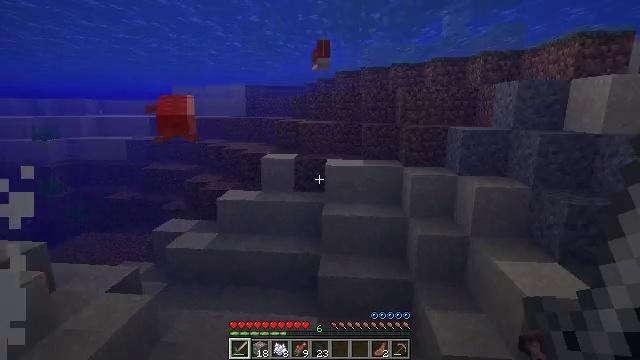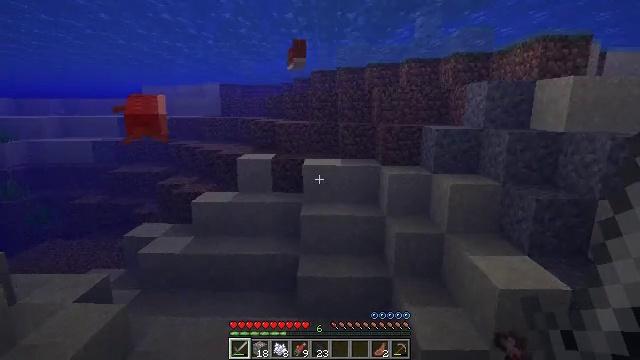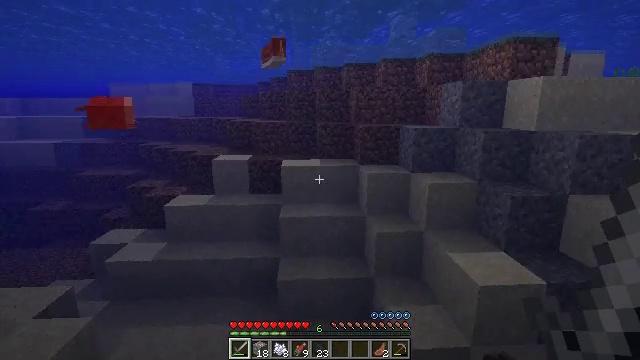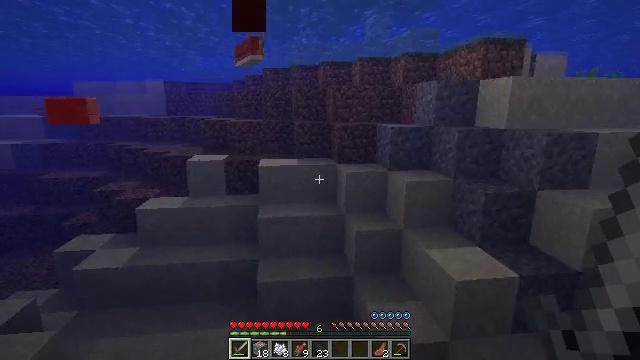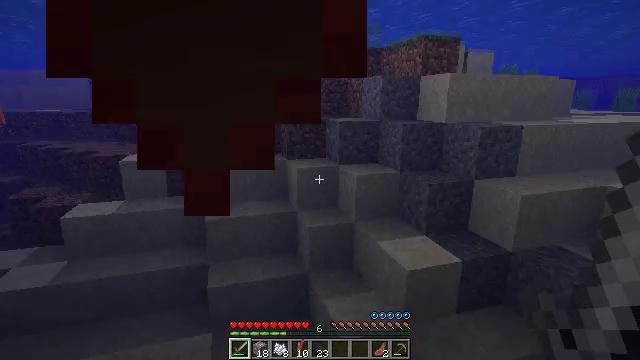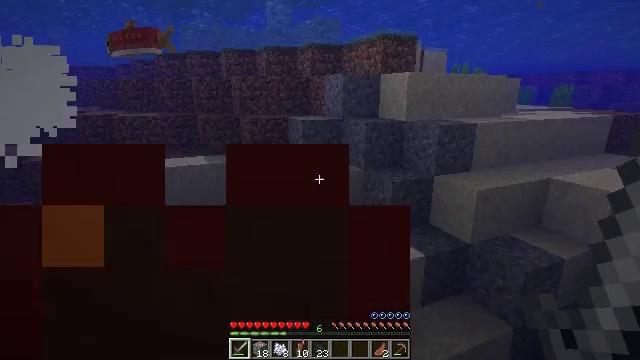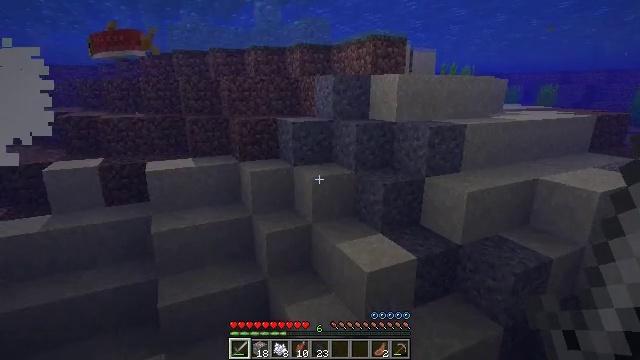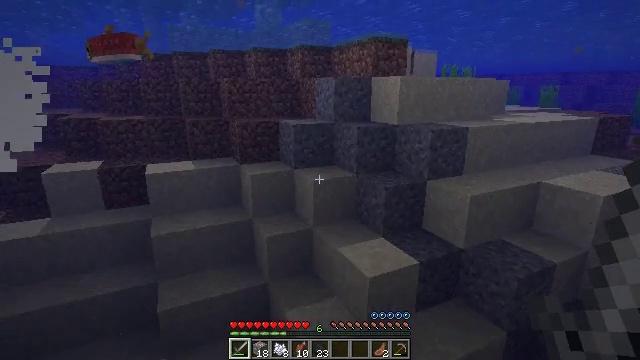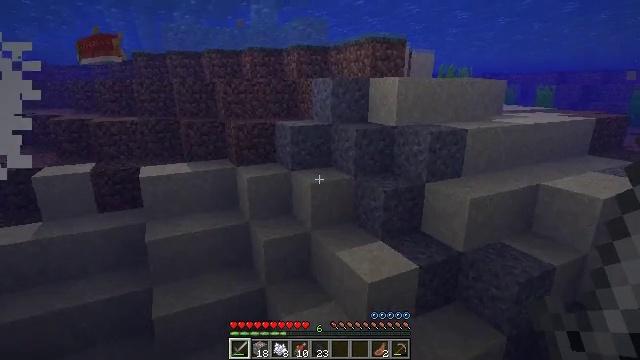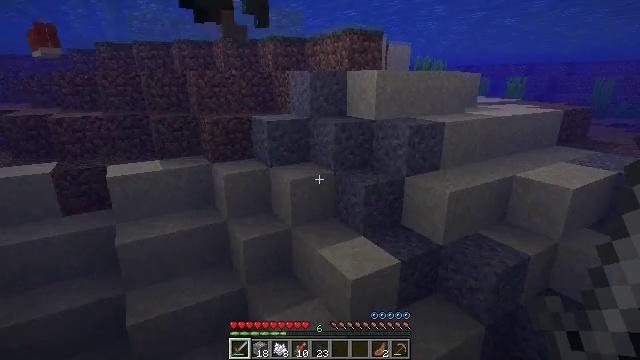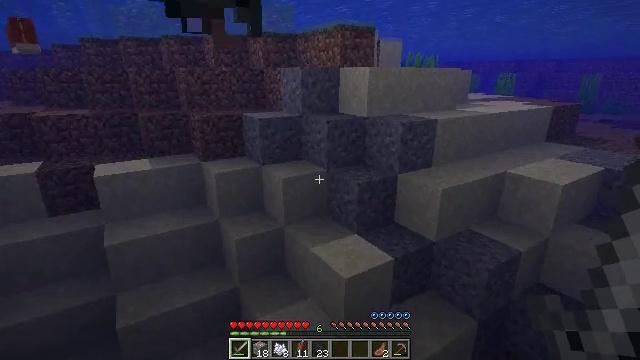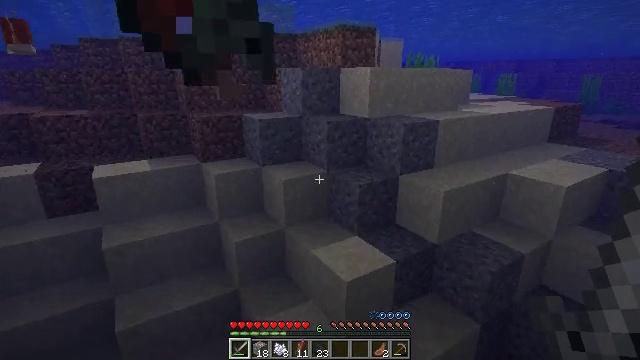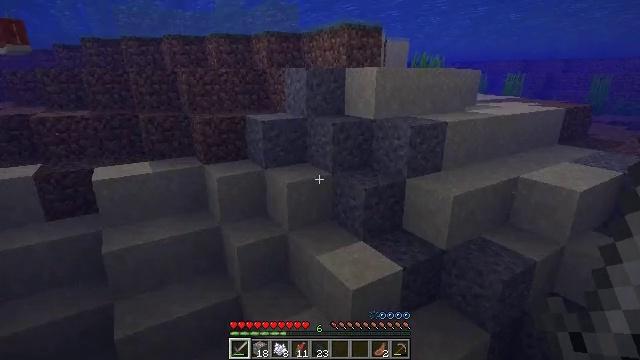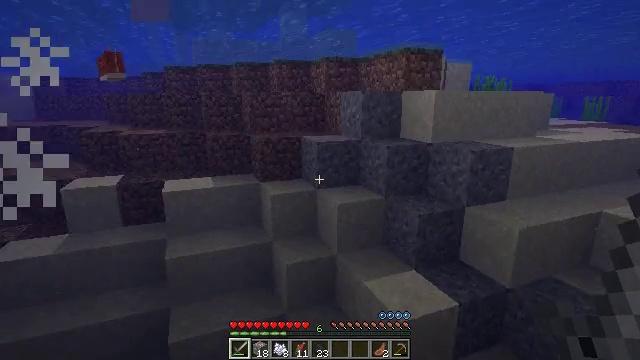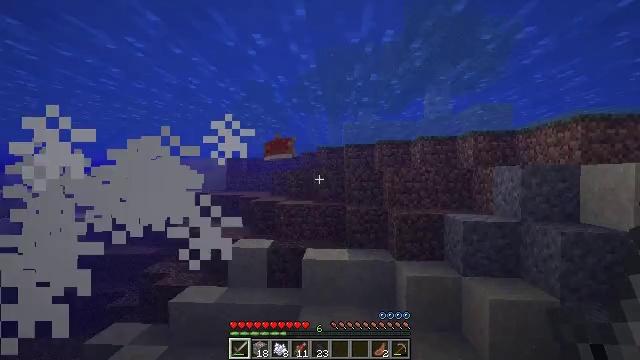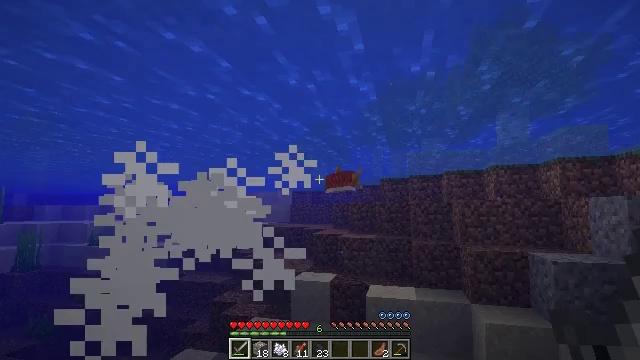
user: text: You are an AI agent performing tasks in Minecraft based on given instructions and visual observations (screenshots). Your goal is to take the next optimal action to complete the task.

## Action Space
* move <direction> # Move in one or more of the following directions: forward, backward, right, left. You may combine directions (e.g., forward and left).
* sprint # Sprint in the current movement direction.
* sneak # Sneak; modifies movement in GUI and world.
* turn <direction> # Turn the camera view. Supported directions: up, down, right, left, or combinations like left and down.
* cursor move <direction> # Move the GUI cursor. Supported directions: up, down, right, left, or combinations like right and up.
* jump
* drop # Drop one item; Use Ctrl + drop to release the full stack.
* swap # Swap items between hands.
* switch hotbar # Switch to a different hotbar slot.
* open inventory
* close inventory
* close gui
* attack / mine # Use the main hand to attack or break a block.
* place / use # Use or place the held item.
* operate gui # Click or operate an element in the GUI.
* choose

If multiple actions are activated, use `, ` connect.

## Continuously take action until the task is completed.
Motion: motion action
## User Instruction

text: Fish and kill the salmon.
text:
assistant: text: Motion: move forward, turn right
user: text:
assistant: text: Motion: move forward, turn right, jump
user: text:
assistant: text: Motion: move forward, turn right, jump
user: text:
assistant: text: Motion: move forward, turn right and down, jump
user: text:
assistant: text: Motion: move forward, turn right and down, jump
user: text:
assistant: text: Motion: move forward, turn right
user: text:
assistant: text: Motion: move forward
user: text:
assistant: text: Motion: move forward
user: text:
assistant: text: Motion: move forward, turn right and down
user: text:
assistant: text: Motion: move forward, turn right
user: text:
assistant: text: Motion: move forward
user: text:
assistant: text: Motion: move forward
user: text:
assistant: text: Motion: move forward, turn left and up
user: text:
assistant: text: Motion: move forward, turn left and up
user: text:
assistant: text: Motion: move forward, turn left and up
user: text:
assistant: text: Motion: move forward
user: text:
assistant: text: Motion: move forward
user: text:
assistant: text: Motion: move forward, sprint
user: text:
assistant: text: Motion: move forward, sprint
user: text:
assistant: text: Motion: move forward, sprint
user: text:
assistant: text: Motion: move forward, sprint
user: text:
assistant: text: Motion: move forward, turn left
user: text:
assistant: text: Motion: move forward, turn left and up
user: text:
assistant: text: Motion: move forward, turn up
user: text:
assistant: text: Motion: move forward
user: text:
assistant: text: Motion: move forward
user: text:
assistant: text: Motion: move forward
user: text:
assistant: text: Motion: move forward
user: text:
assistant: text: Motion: move forward
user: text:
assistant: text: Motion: move forward